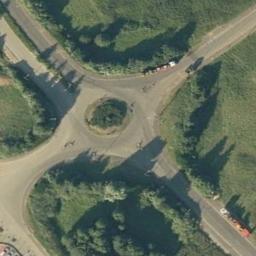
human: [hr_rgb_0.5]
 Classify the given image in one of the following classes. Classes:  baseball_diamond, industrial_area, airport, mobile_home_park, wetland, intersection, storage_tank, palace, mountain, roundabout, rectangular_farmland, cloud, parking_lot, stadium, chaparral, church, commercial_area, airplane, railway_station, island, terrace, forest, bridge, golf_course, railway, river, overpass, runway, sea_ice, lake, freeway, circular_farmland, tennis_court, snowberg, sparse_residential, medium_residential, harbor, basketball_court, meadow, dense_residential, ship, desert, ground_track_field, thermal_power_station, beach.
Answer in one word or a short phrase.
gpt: roundabout